The image folds the raw vibration samples of a bearing signal into a 2-D grayscale square (signal-to-image encoding). Determine the bearing's health state. Answer with exactly one of: normal, inner_race, outer_race, ball.
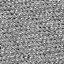
Answer: outer_race